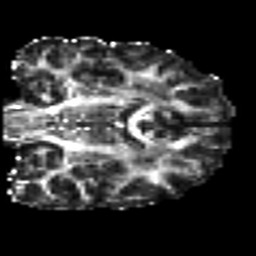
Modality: FA
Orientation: coronal
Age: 36
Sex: female
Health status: ill
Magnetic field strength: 3 T
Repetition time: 8.4 s
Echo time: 0.0926 s